Interaction volume radius: 5 \u00c5
Interaction volume height: 15 \u00c5
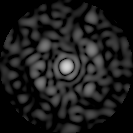
Disorder parameter: 0.856